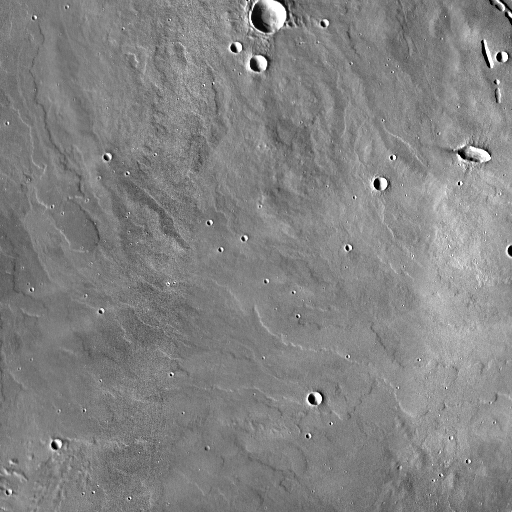
Crater classes present: Background, Other